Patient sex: M
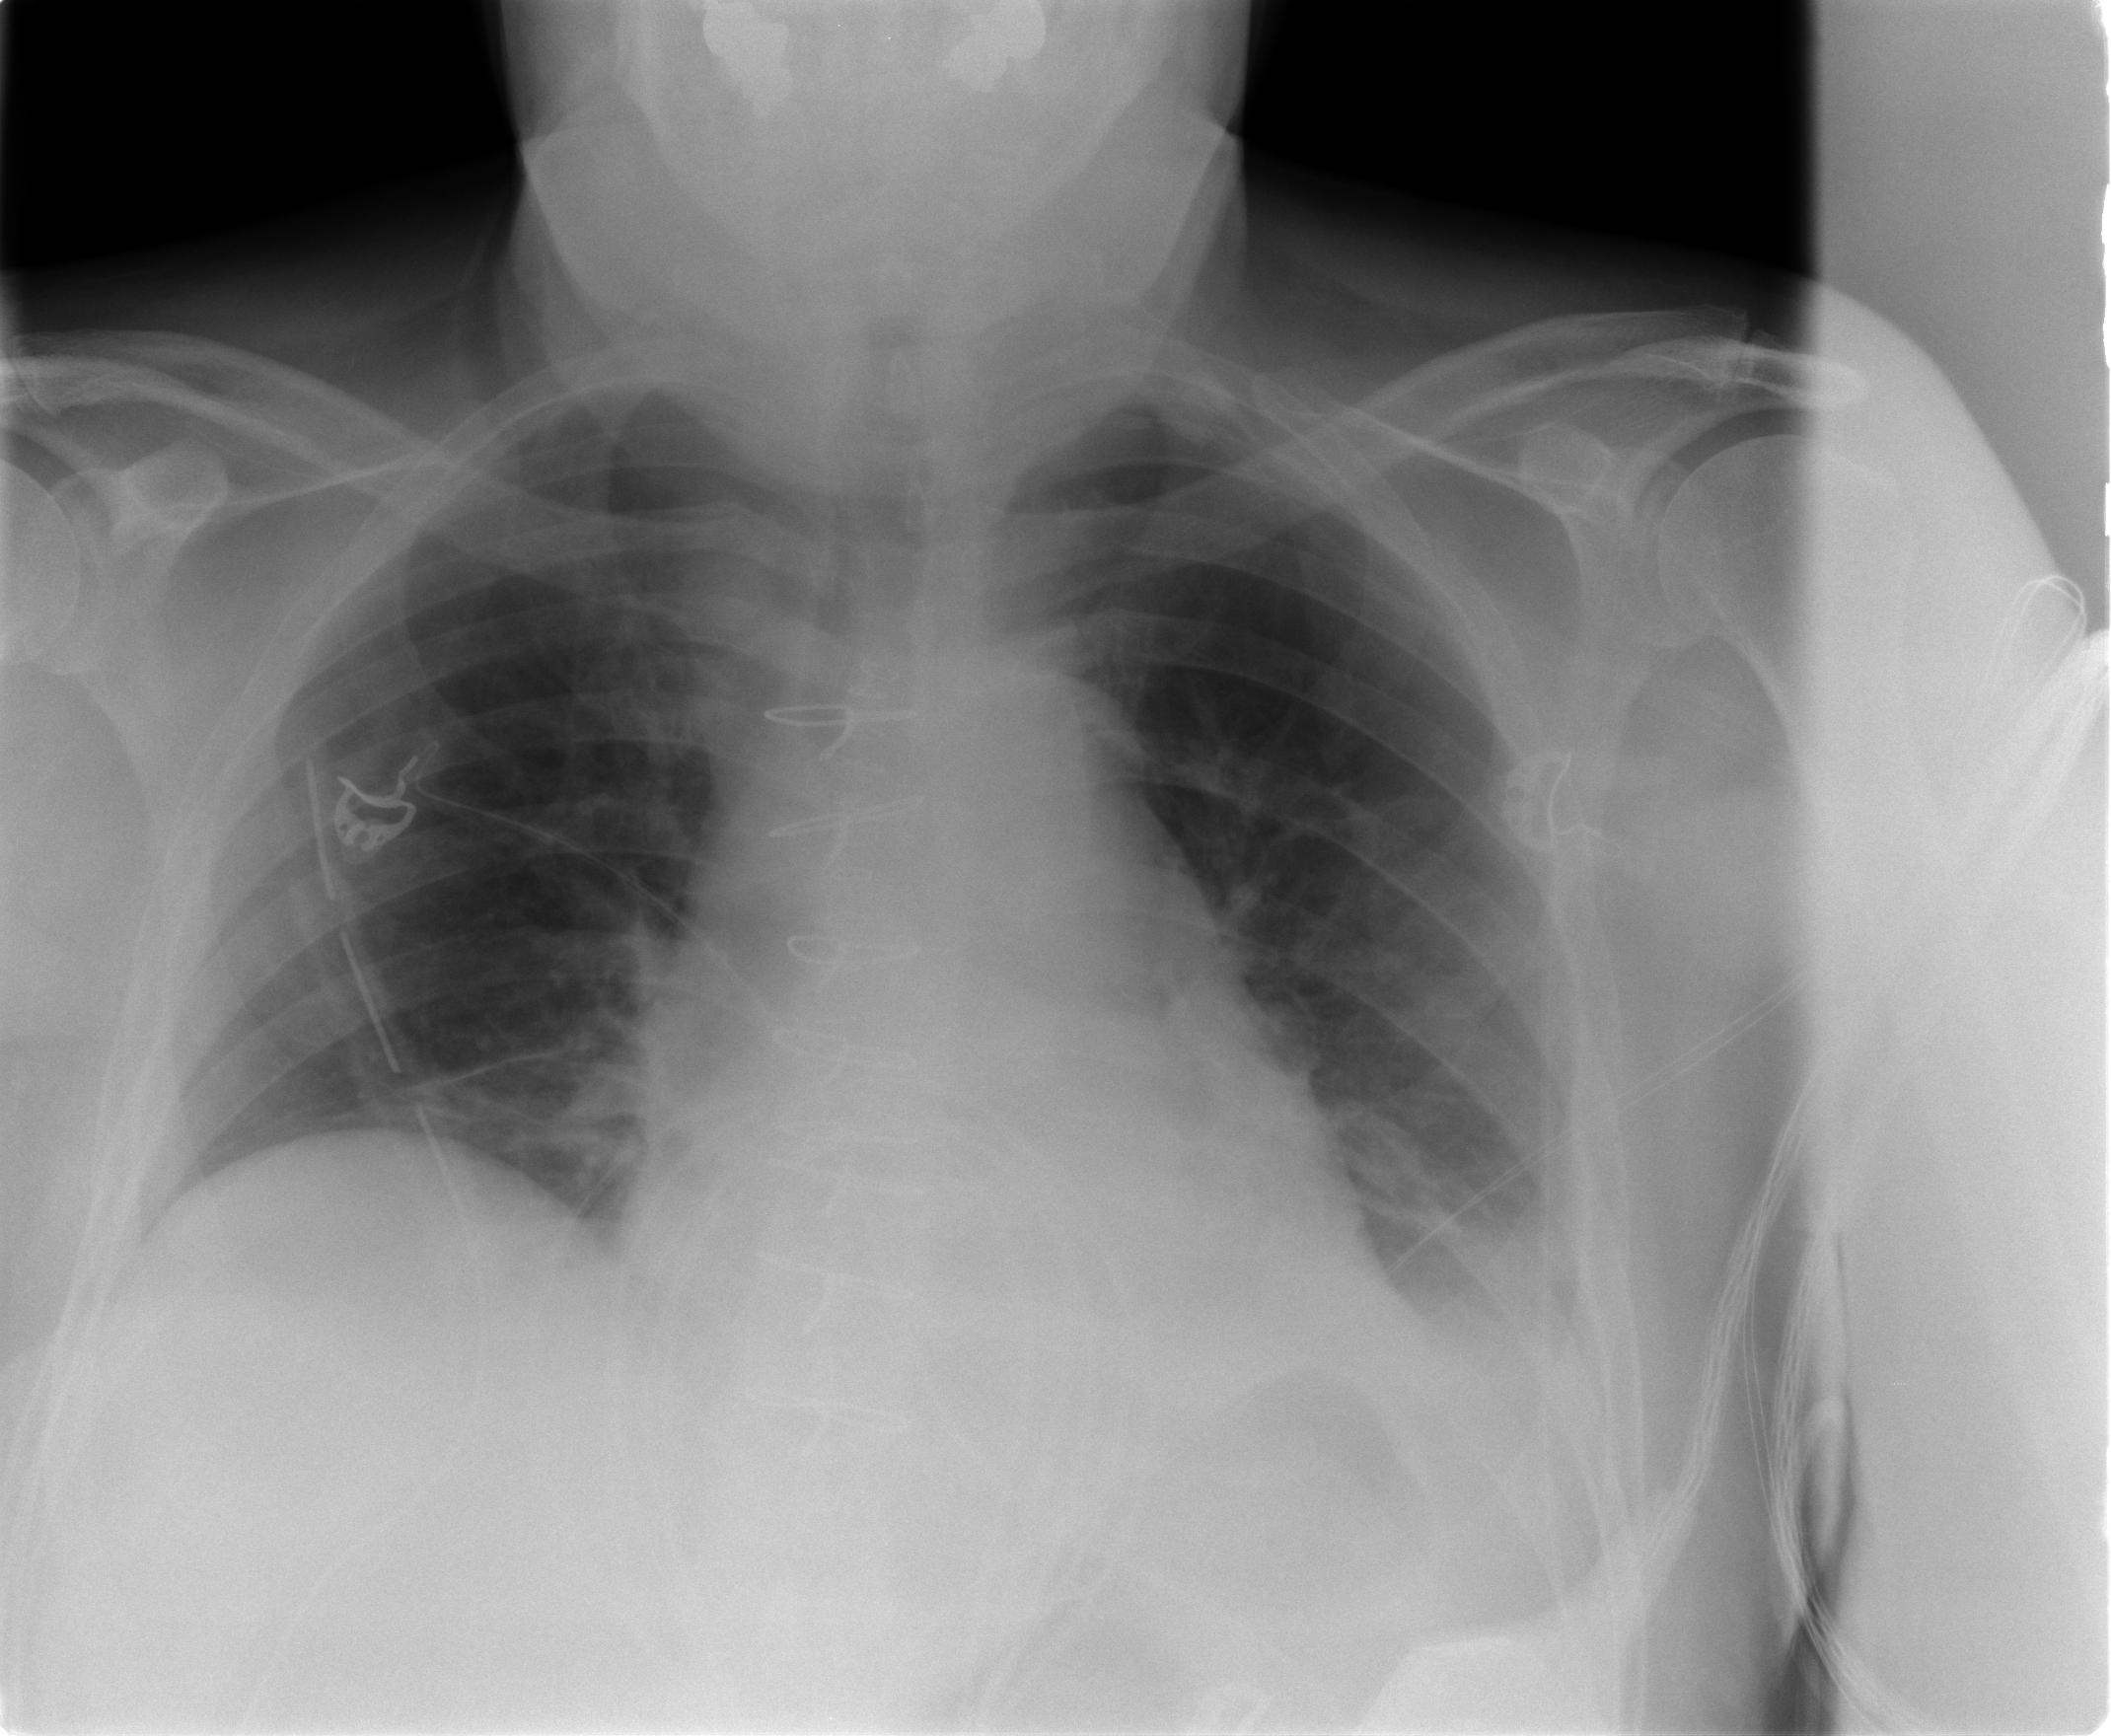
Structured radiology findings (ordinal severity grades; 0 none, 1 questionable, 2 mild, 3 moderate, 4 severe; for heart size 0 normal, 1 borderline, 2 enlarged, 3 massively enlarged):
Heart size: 2
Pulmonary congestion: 2
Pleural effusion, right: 0
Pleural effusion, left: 2
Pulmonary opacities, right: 0
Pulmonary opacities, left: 0
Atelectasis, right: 2
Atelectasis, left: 2